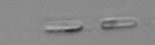
Label: Skeletonema